三年级 · 算术
红红的妈妈在商场看中了两件商品, 具体价钱记不清了, 只记得一件商品是 300 多元, 另一件是 500 多元。

我准备带 900 元去买这两件商品, 钱够用吗?

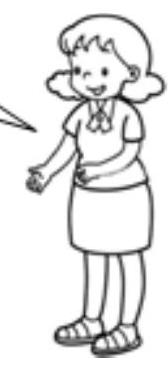
答案: 不一定够用

【分析】根据题意举例说明即可, 300 多可能是 310 元、有可能是 390 元, 500 多, 可能是 510 元,有可能是 599 元,

【详解】假设一件商品是 310 元, 另一件是 510 元, 那么

$310+510=820($ 元 $)$

820 元<900 元，所以够用。

假设一件商品是 310 元, 另一件是 599 元, 那么

$310+599=909 （$ 元 $)$

$909>900$, 所以不够用。

答: 不一定够用。

【点睛】这道题考查的是两位数加减法中的估算能力, 要考虑数值范围。